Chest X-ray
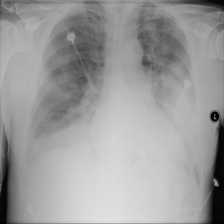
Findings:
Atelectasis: negative
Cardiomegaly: negative
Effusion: negative
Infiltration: positive
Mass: negative
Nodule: negative
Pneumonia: negative
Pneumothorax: negative
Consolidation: positive
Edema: negative
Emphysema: negative
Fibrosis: negative
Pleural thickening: negative
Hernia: negative